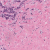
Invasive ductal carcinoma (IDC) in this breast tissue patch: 0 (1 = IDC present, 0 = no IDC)